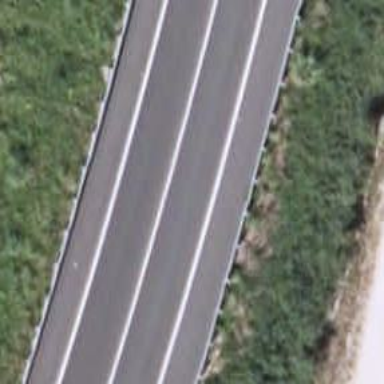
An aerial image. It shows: This is trunk highway with motorroad.